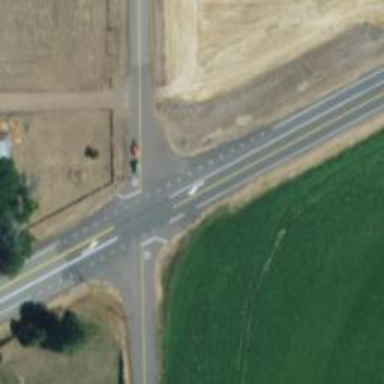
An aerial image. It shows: Stop road.